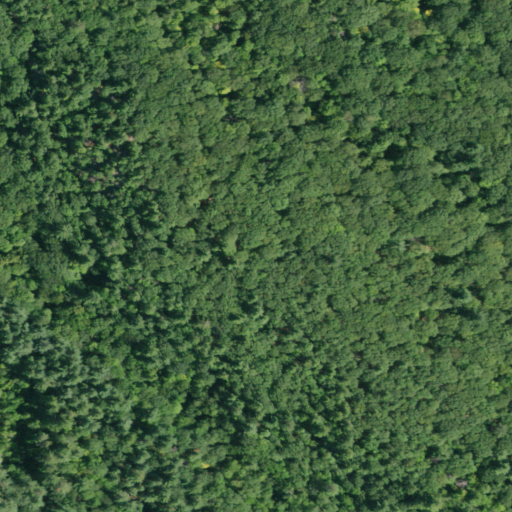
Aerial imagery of mountain in New York named Scribner Mountain containing deciduous forest, mixed forest, evergreen forest, and woody wetlands